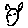
Label: cat